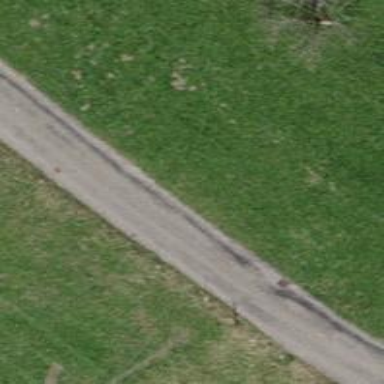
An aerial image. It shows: Unclassified road with asphalt surface.